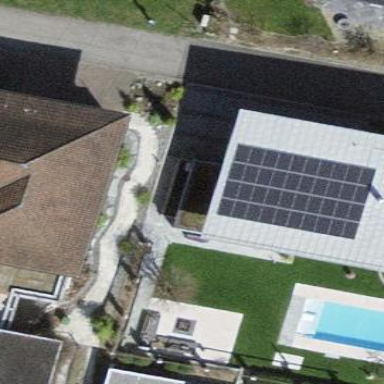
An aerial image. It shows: Solar power generator utilizing photovoltaic technology with solar photovoltaic panels.